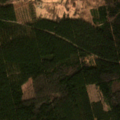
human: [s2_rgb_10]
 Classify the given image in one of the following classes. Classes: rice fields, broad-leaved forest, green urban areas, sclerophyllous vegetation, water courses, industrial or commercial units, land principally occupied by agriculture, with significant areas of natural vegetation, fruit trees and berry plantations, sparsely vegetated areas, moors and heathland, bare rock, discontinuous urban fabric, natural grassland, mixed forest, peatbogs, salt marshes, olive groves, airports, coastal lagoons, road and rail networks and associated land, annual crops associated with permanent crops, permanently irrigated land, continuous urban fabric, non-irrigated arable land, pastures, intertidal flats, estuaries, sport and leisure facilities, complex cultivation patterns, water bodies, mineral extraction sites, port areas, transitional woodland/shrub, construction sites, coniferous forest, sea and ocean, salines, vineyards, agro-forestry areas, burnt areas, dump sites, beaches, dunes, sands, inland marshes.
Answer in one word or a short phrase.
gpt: land principally occupied by agriculture, with significant areas of natural vegetation, coniferous forest, mixed forest, transitional woodland/shrub